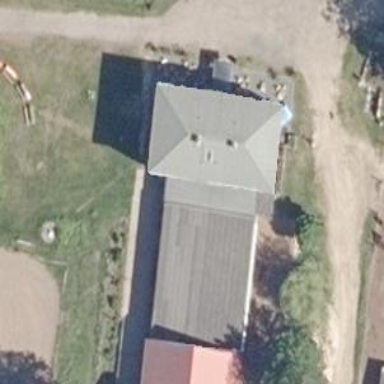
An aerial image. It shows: Detached building.